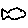
Label: fish